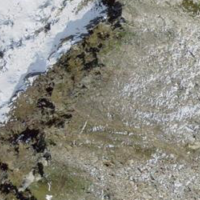
EUNIS habitat code: 48
Species observed at this site:
Gypaetus barbatus